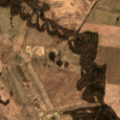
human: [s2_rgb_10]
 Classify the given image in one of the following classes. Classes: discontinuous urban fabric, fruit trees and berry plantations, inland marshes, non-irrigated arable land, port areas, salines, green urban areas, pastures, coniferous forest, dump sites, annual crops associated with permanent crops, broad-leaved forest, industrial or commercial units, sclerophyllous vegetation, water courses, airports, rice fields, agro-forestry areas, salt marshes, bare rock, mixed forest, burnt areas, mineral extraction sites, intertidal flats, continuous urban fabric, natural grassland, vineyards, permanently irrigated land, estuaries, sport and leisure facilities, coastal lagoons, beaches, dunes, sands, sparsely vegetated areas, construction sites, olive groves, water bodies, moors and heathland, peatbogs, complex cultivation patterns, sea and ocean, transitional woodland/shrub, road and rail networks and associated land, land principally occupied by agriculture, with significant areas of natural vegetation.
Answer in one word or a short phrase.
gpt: non-irrigated arable land, pastures, broad-leaved forest, mixed forest